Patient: sex M, age 57
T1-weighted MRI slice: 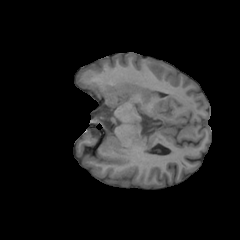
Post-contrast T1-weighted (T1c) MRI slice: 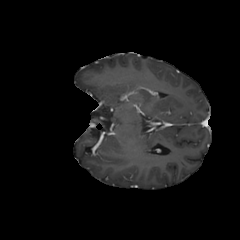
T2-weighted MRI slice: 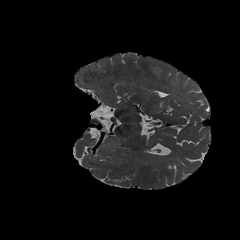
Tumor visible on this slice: no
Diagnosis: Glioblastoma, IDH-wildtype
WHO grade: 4